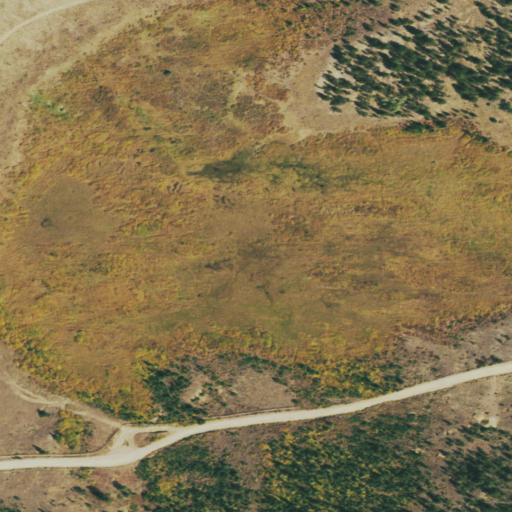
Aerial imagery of plain(s) in Colorado named Elk Park containing woody wetlands, herbaceous wetlands, shrub, evergreen forest, and grassland